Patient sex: M
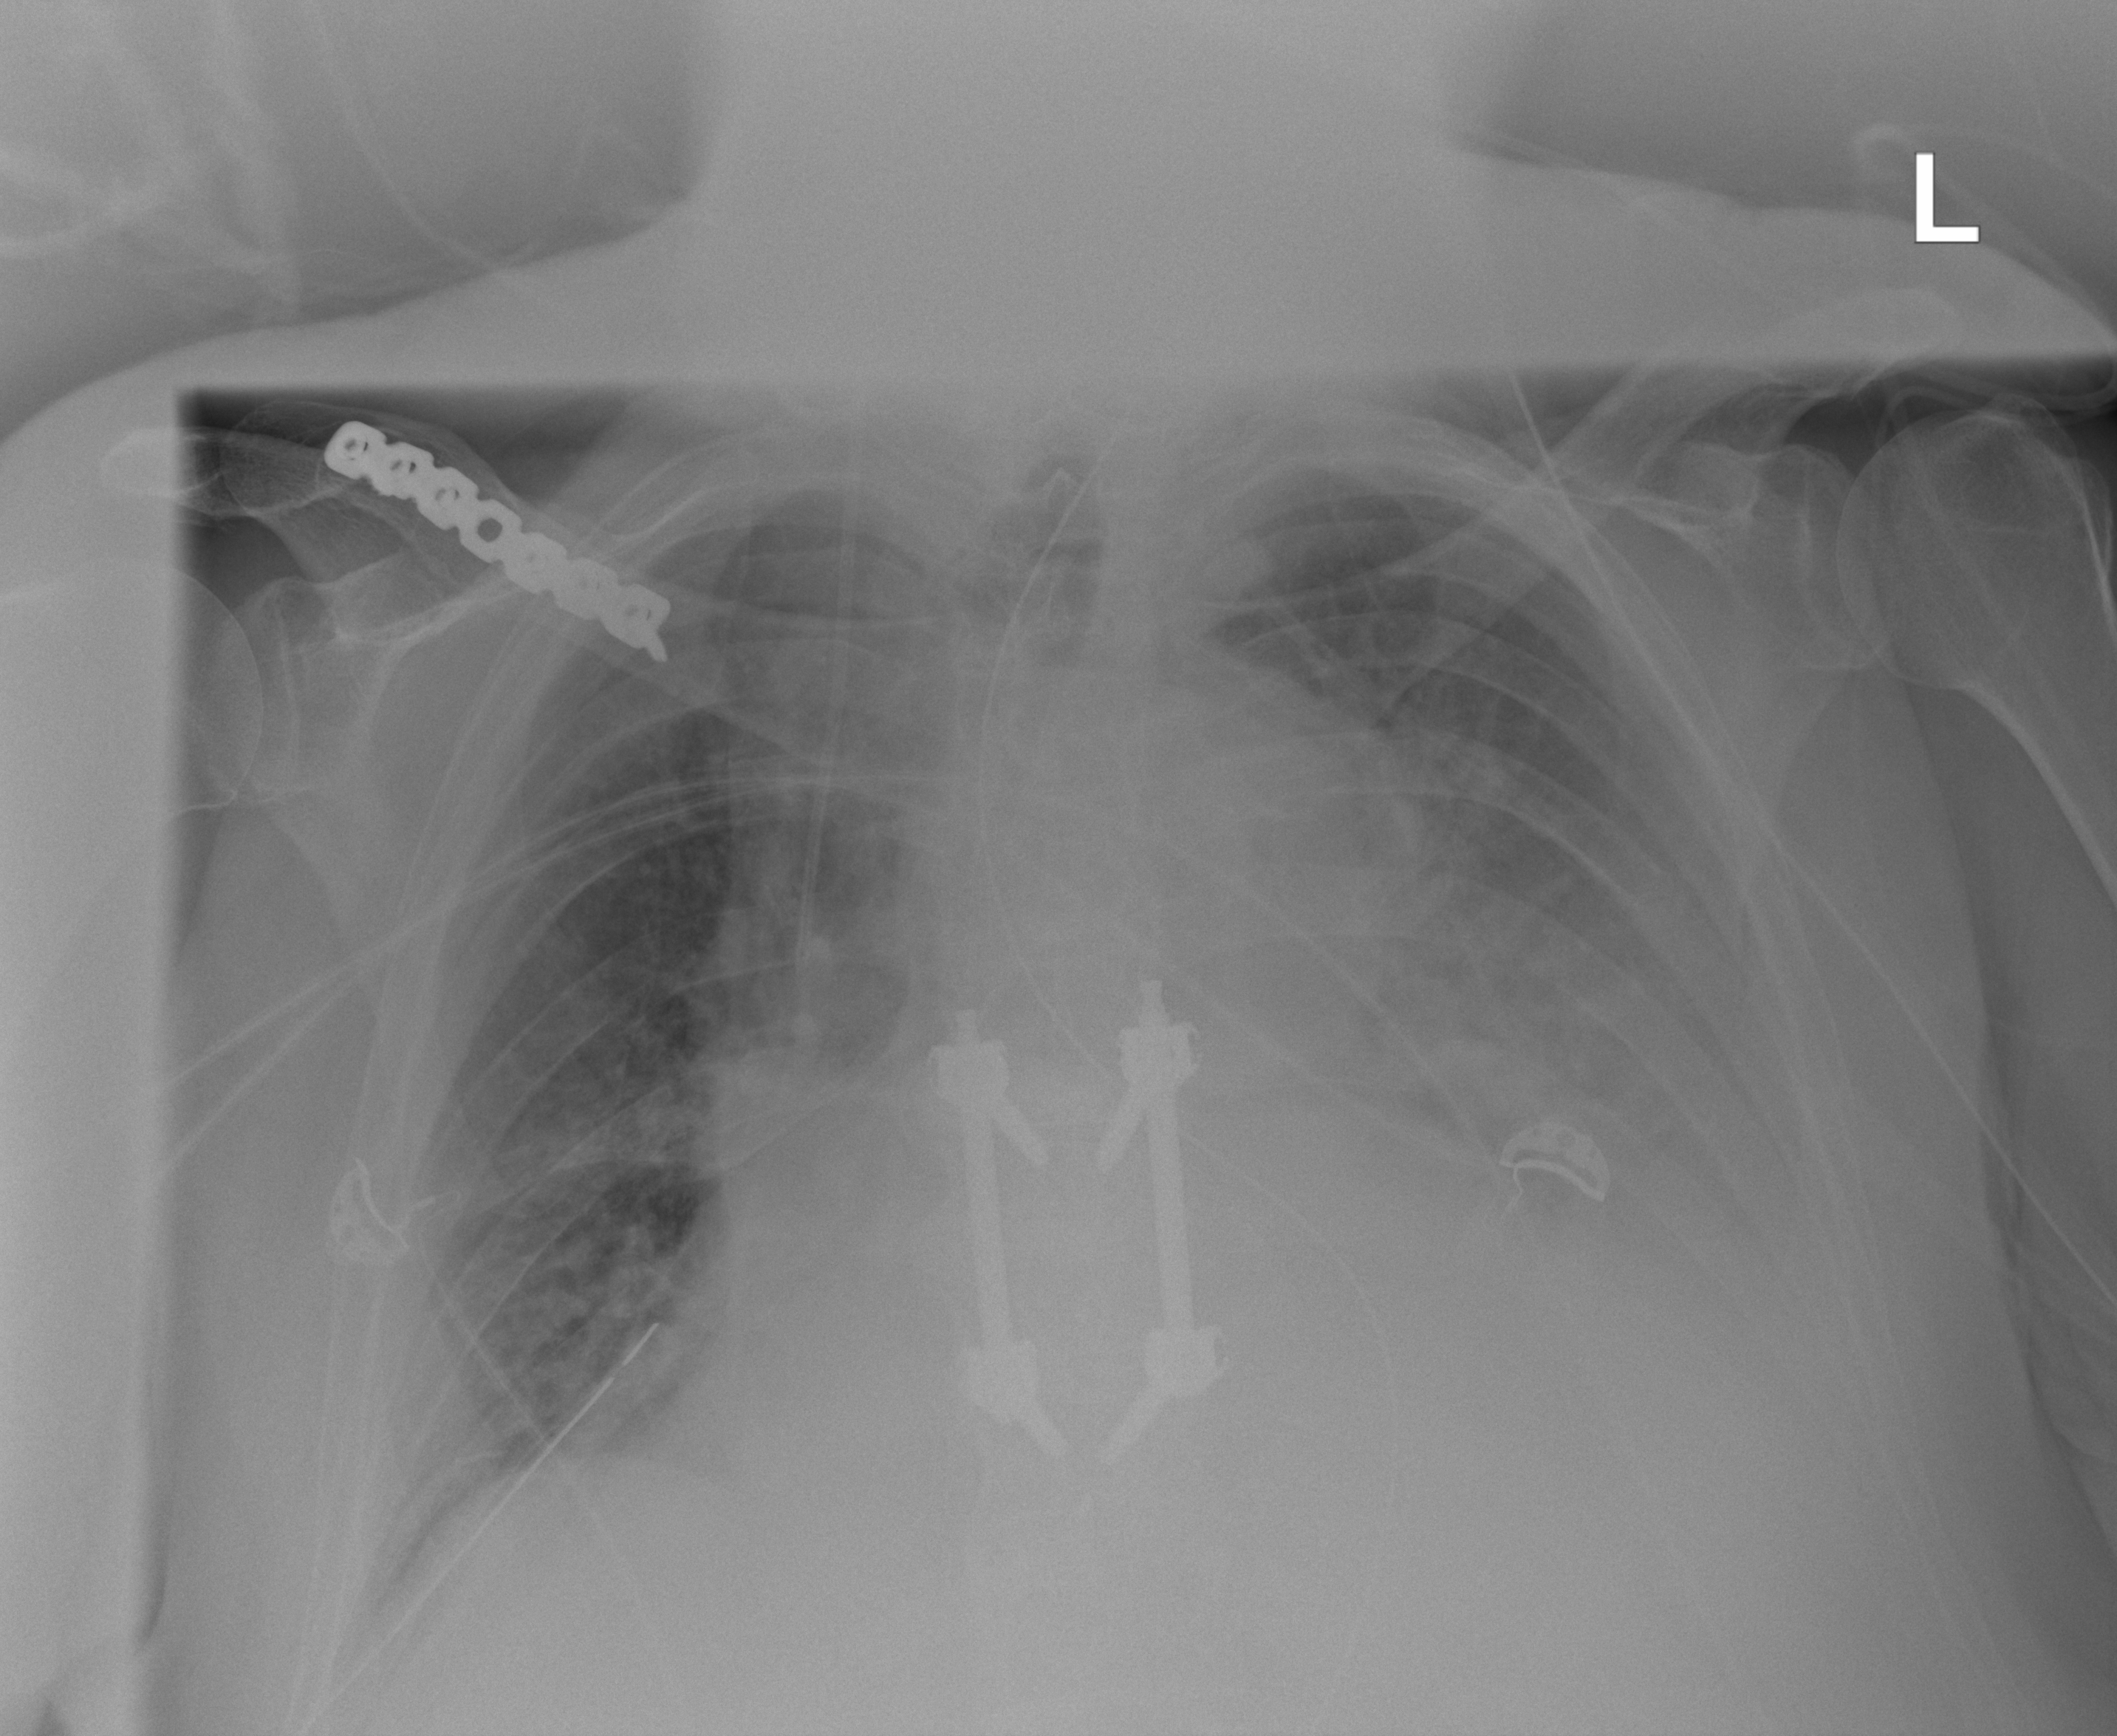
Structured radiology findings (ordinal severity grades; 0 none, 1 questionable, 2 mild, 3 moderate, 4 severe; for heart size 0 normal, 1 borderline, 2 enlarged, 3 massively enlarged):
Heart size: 2
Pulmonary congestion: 1
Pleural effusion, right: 2
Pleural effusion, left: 2
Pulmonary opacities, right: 2
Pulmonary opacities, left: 0
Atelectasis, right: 2
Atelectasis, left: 2